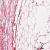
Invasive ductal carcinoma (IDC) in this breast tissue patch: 0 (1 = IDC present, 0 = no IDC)